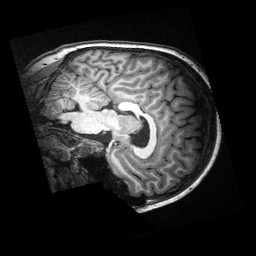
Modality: T1w
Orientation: sagittal
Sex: male